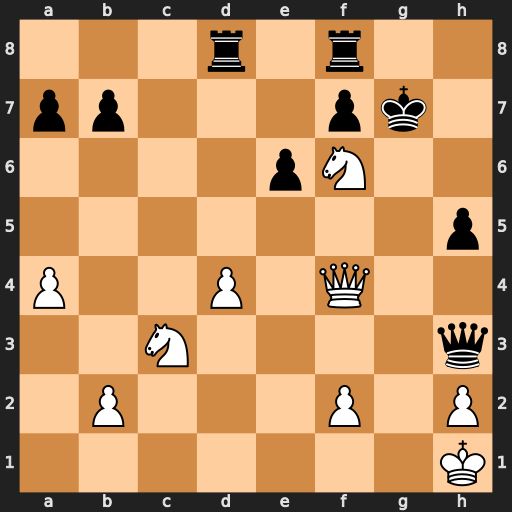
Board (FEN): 3r1r2/pp3pk1/4pN2/7p/P2P1Q2/2N4q/1P3P1P/7K
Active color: w
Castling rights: -
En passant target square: -
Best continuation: Qg5+ Kh8 Qh6#